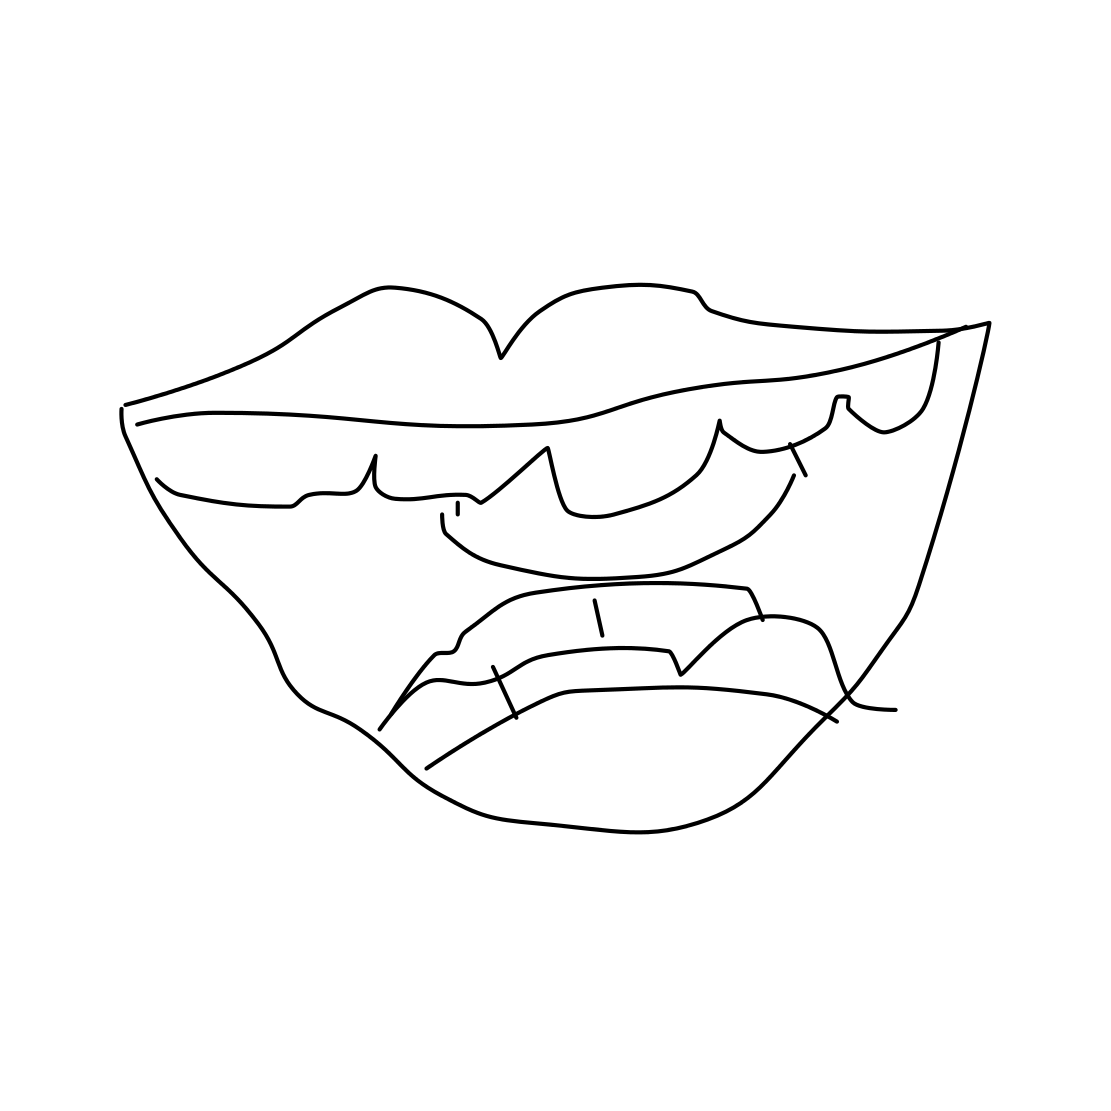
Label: mouth